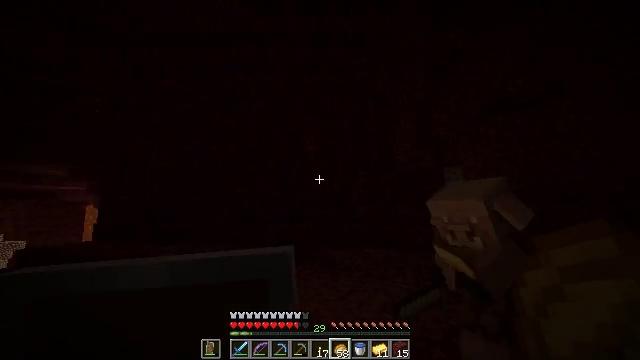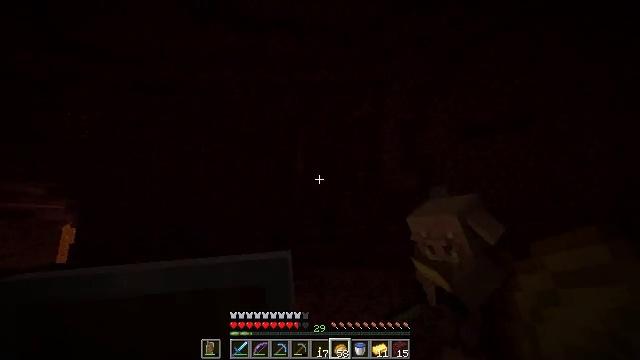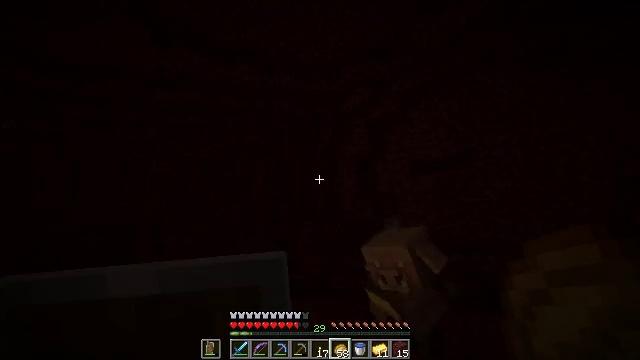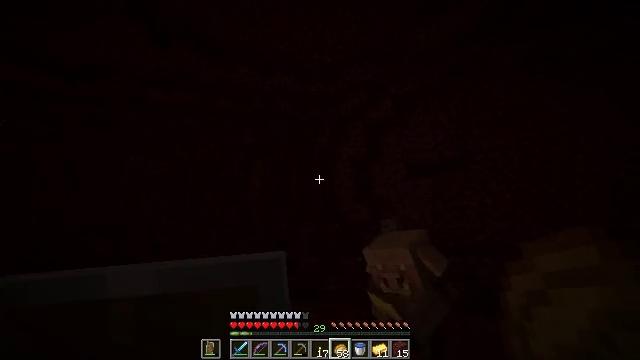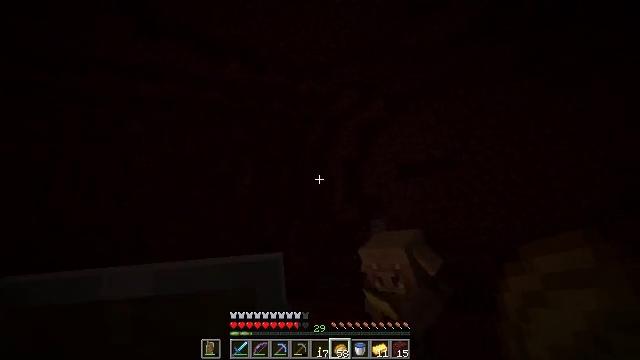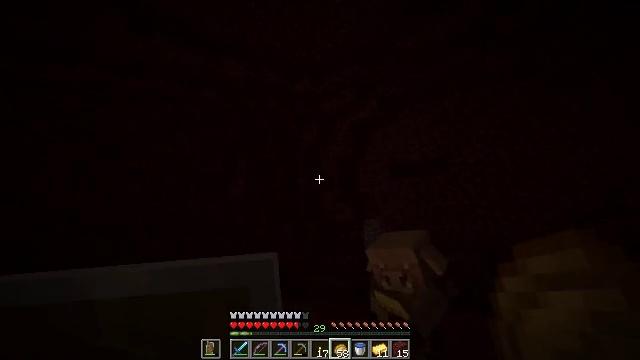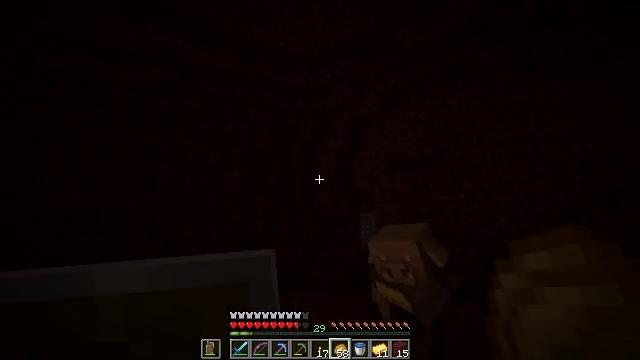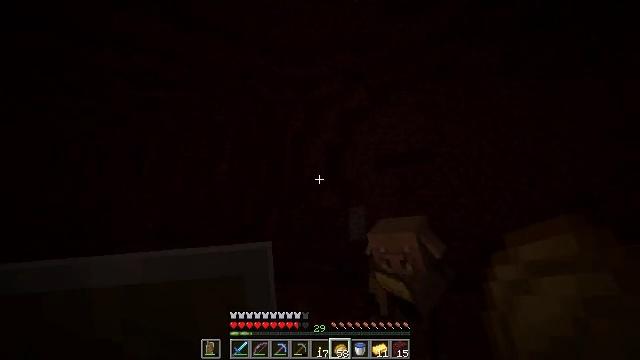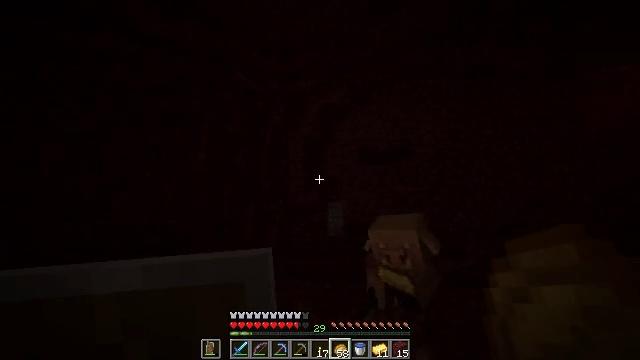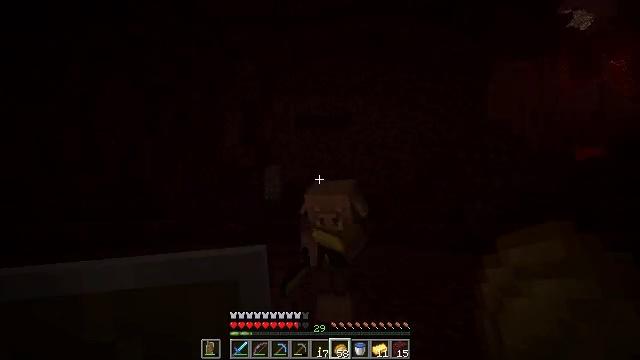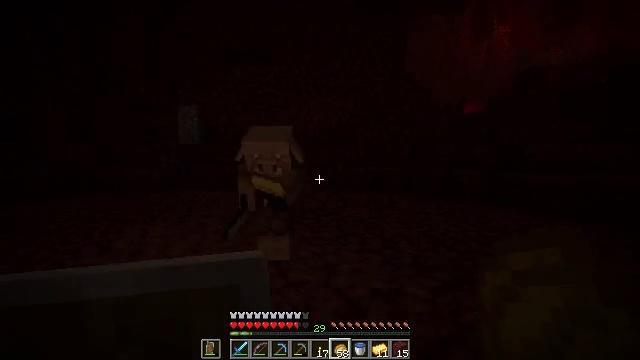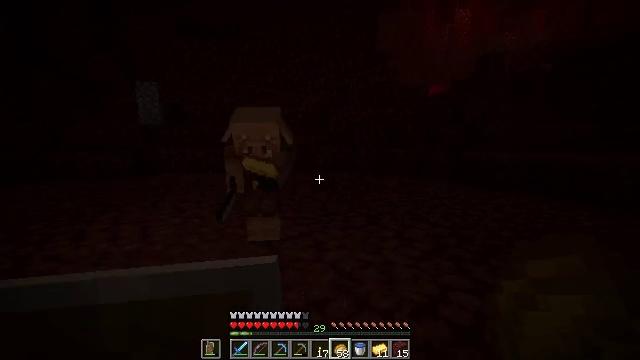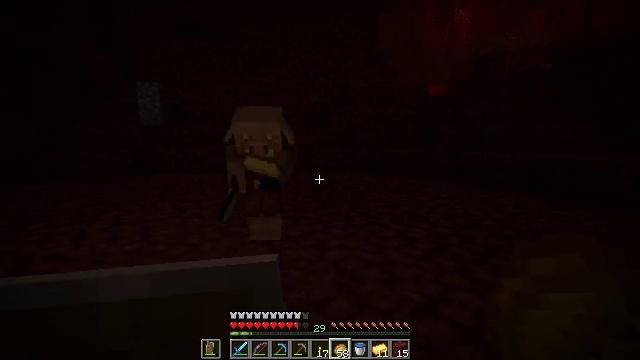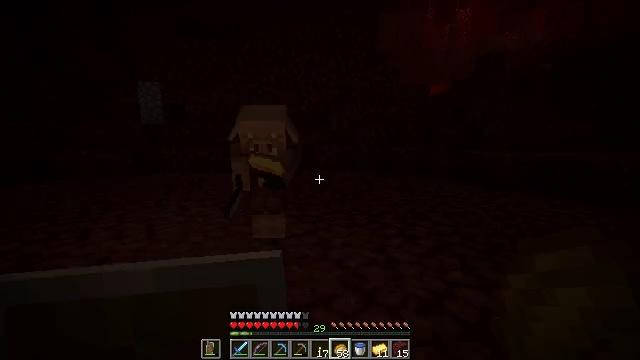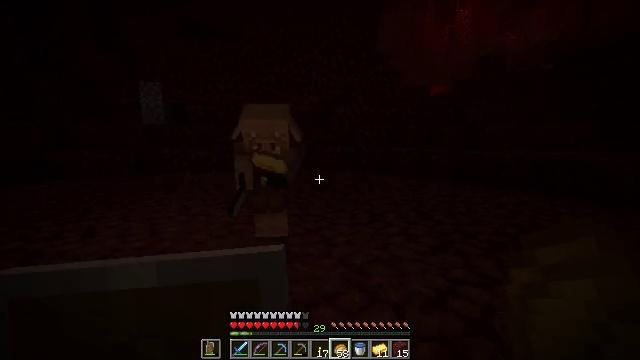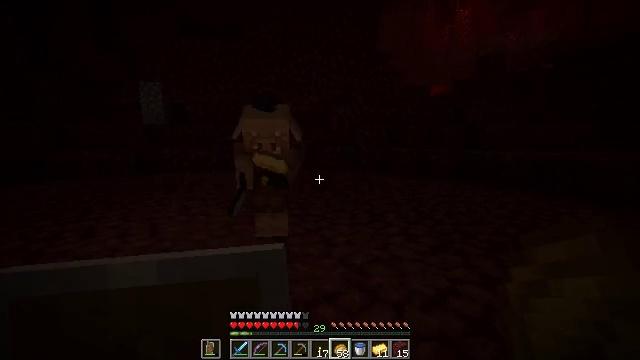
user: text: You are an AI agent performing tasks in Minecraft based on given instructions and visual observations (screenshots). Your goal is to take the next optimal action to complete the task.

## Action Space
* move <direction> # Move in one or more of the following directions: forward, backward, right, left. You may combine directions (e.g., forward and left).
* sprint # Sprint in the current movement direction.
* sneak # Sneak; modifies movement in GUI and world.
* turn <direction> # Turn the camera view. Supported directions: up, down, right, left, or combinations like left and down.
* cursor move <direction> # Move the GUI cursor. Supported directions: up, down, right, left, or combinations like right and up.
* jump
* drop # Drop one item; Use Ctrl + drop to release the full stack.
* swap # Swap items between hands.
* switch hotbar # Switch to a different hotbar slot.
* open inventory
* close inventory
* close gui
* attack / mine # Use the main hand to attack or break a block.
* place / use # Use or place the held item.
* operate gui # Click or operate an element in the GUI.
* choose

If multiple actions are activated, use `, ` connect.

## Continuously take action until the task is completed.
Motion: motion action
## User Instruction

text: Chop crimson stem from the tree.
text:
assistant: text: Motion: turn right and up
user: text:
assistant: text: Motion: move left, turn right and up
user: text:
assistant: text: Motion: move left
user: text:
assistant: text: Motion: move left, turn right
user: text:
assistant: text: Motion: move left, turn right
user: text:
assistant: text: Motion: move left, turn right and down
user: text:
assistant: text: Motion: move left, turn right and down
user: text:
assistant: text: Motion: move left, turn right
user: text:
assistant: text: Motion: move left, turn right and down
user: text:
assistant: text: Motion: move left, turn right and down
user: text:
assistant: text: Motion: turn right and down
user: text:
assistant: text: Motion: no_op
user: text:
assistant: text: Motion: no_op
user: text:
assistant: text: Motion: no_op
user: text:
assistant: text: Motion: no_op
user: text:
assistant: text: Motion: no_op
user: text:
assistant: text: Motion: no_op
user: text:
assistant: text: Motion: move left
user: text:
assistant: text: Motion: move left
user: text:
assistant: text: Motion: move forward and move left
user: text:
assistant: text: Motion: move forward and move left
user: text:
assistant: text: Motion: move forward and move left
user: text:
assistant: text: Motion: move left, turn right
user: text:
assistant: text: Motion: turn right and down
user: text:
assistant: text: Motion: move forward, turn right and down
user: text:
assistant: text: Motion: move forward, turn right
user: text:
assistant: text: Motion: move forward
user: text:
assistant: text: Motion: move forward, turn right
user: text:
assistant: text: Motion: move forward, turn right and up
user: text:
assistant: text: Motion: move forward, sprint, turn right